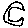
Label: moon